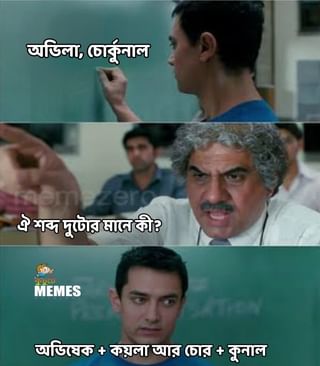
Text: অভিলা; চোর্কুনাল ঐ শব্দ দুটোর মানে কী? অভিষেক + কয়লা আর চোর + কুনাল
Label: Hate
Hate category: Political
Targeted group: Organization